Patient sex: M
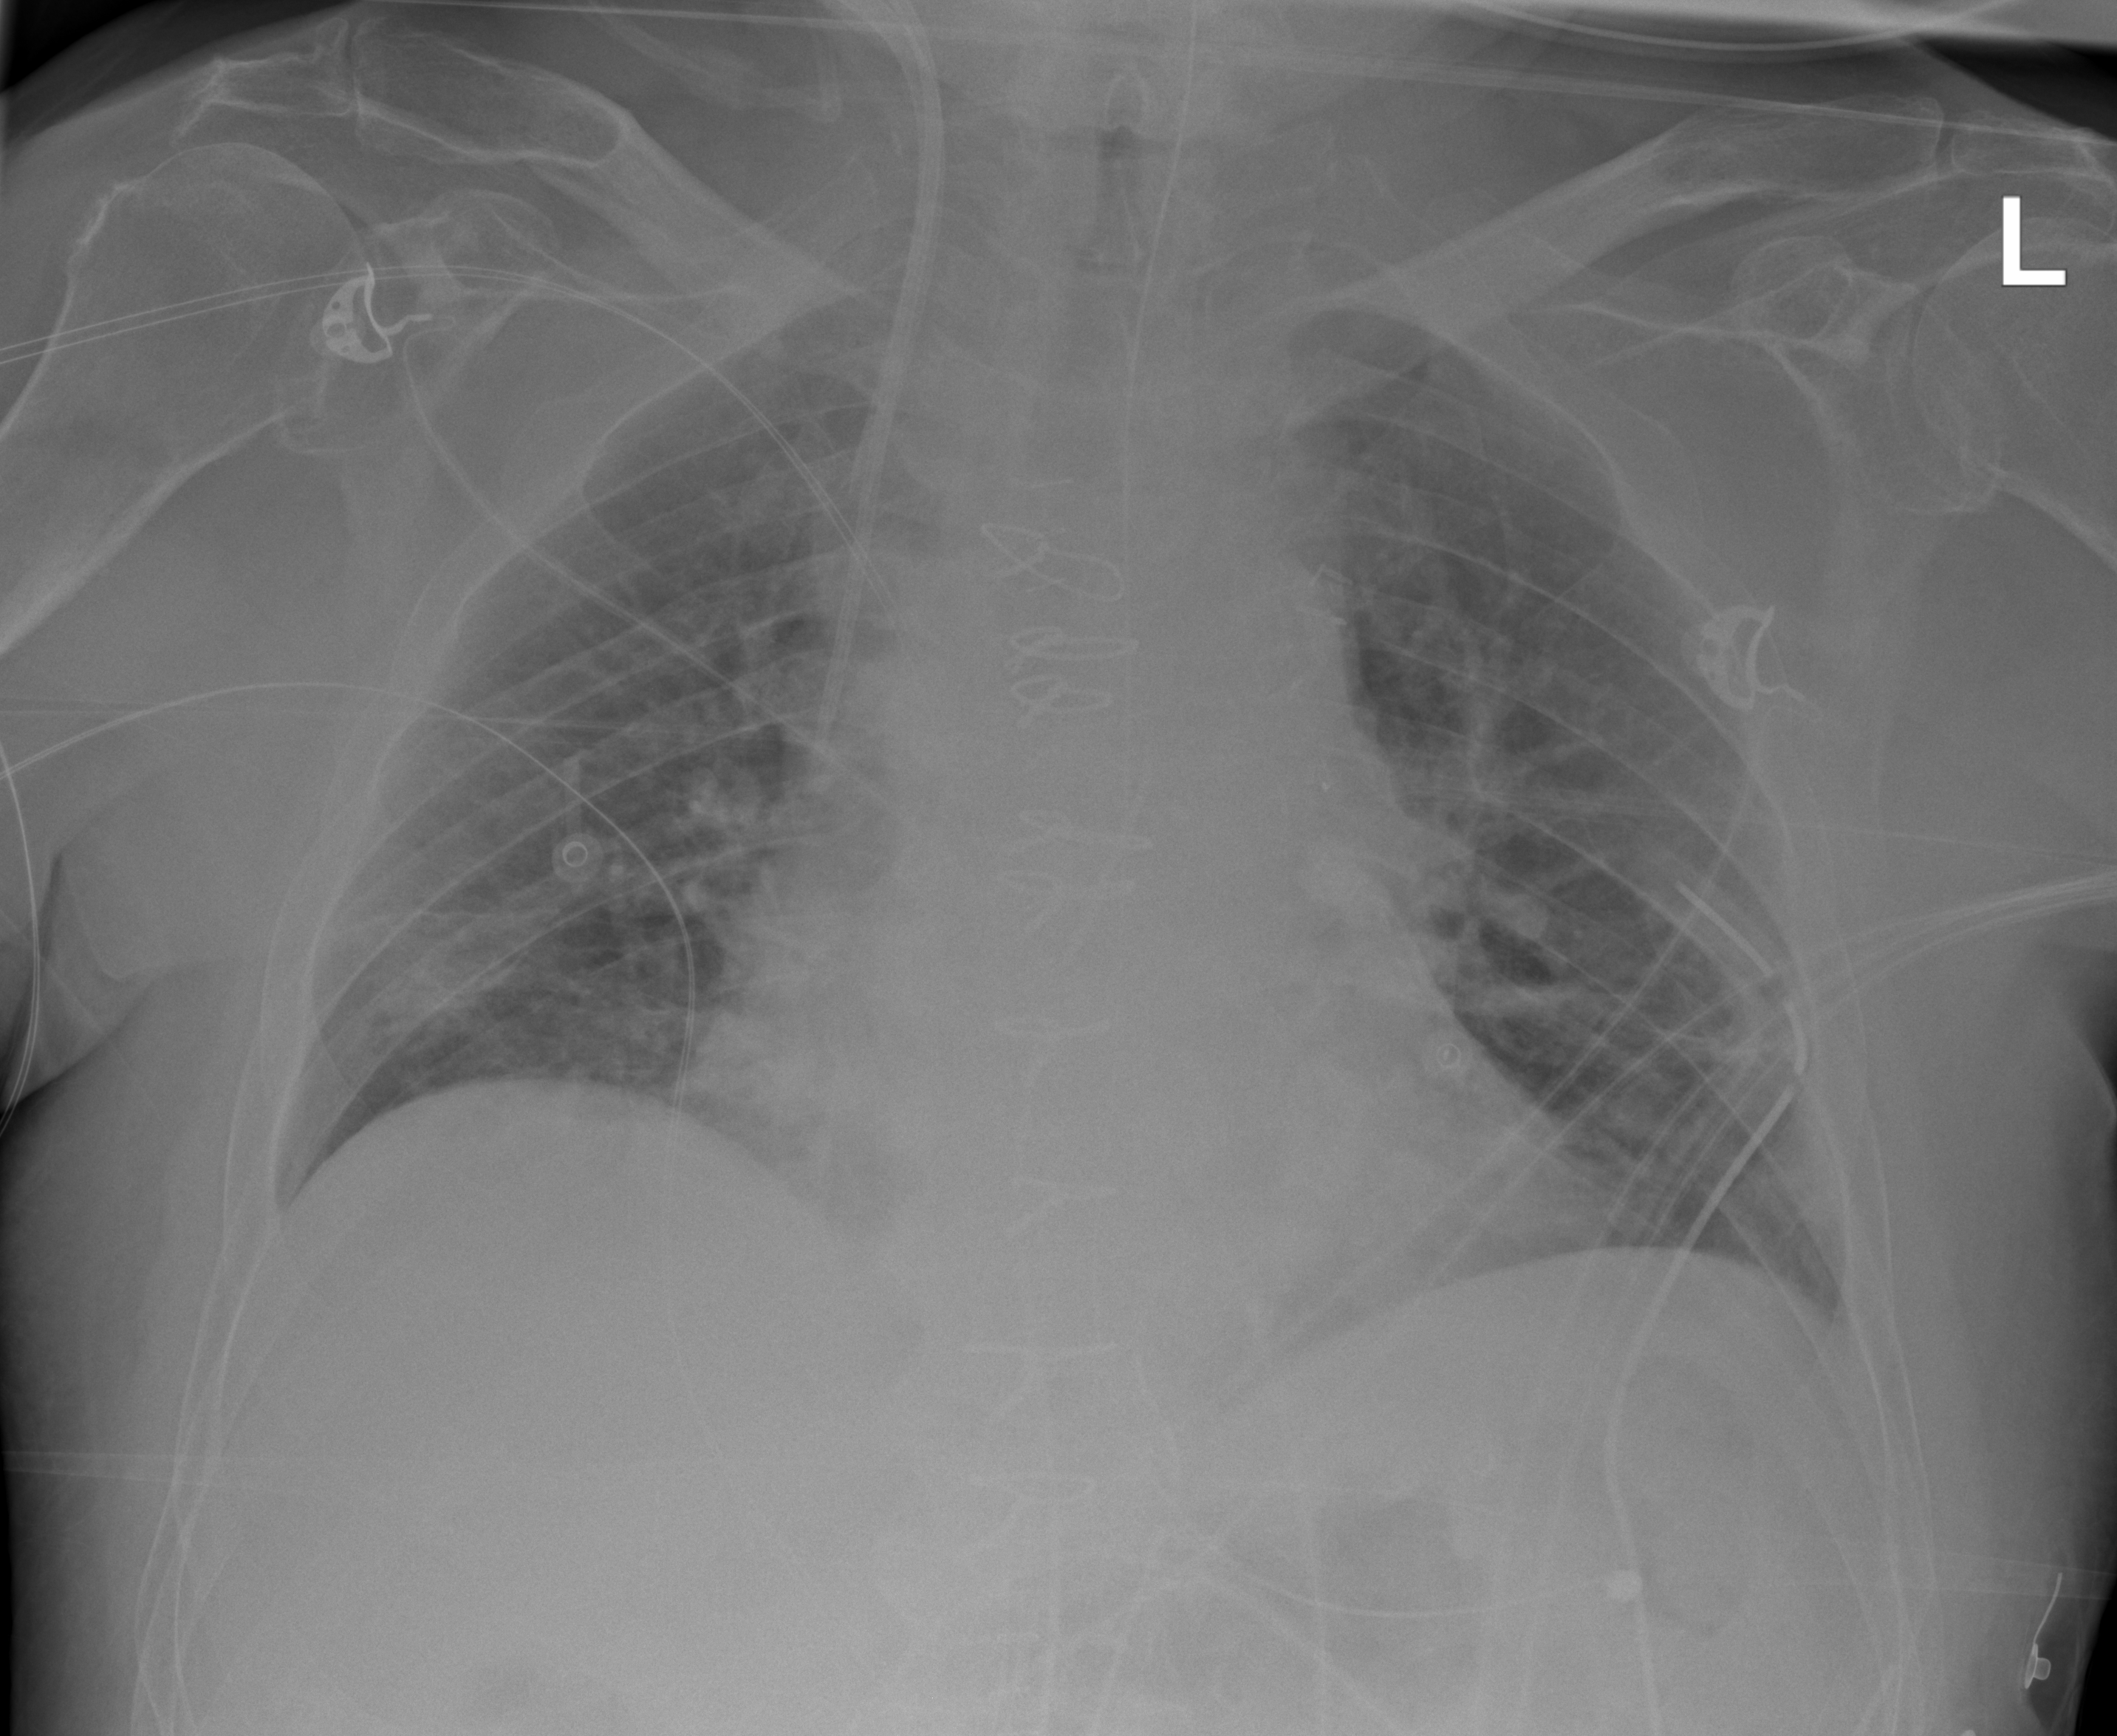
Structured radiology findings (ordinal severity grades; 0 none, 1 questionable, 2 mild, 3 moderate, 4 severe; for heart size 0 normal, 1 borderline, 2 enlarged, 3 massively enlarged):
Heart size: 1
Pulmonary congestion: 2
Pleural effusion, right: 0
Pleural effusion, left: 1
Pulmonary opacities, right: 2
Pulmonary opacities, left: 2
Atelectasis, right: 2
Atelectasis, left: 2